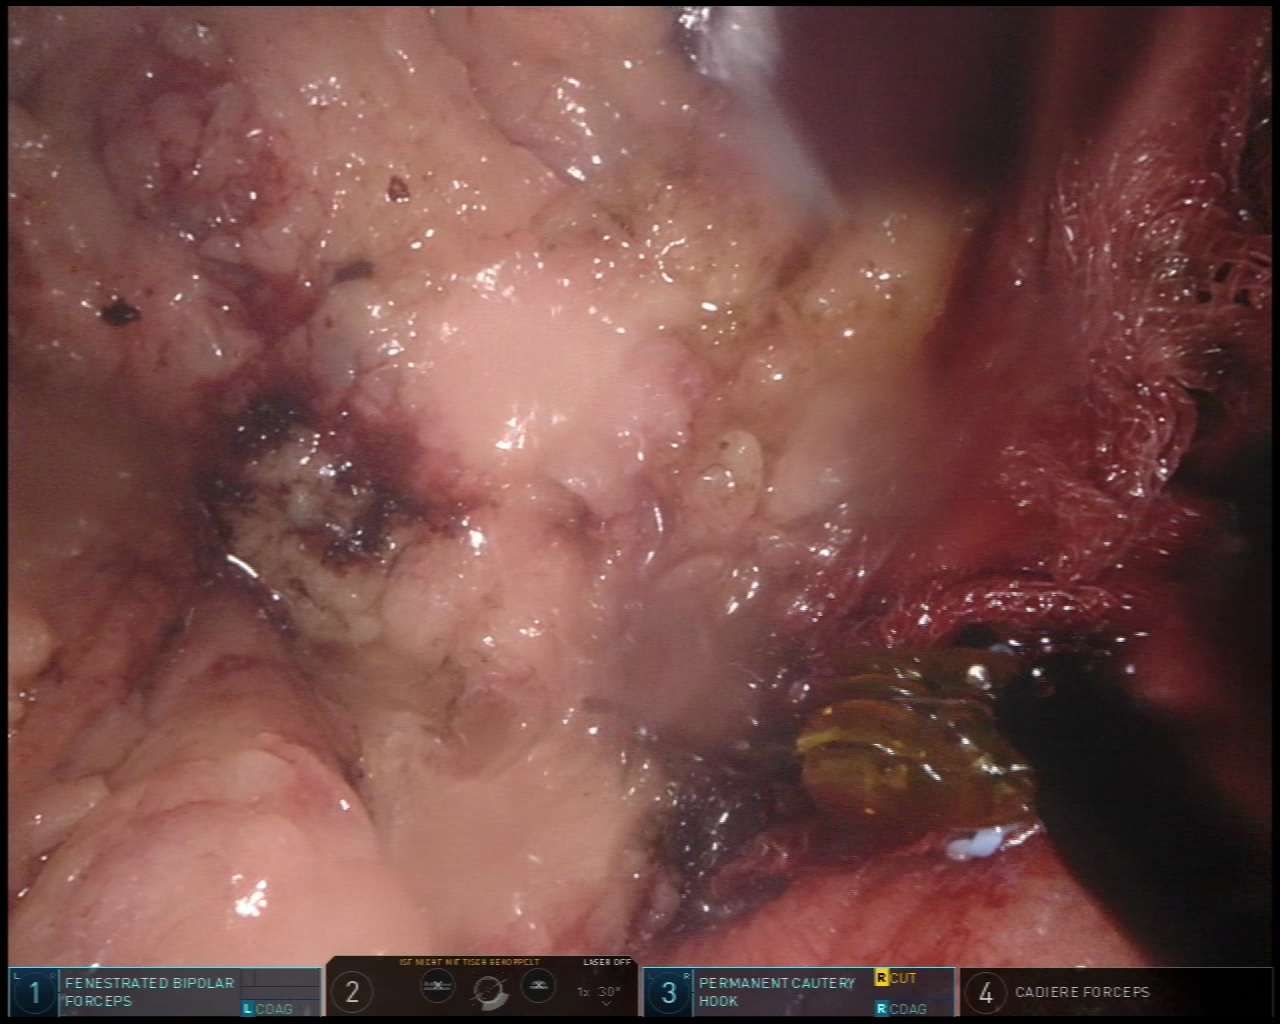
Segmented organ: spleen
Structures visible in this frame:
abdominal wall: no
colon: yes
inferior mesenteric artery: no
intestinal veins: no
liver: no
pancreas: no
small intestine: no
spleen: yes
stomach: no
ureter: no
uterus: no
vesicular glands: no